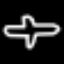
Label: airplane